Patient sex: M
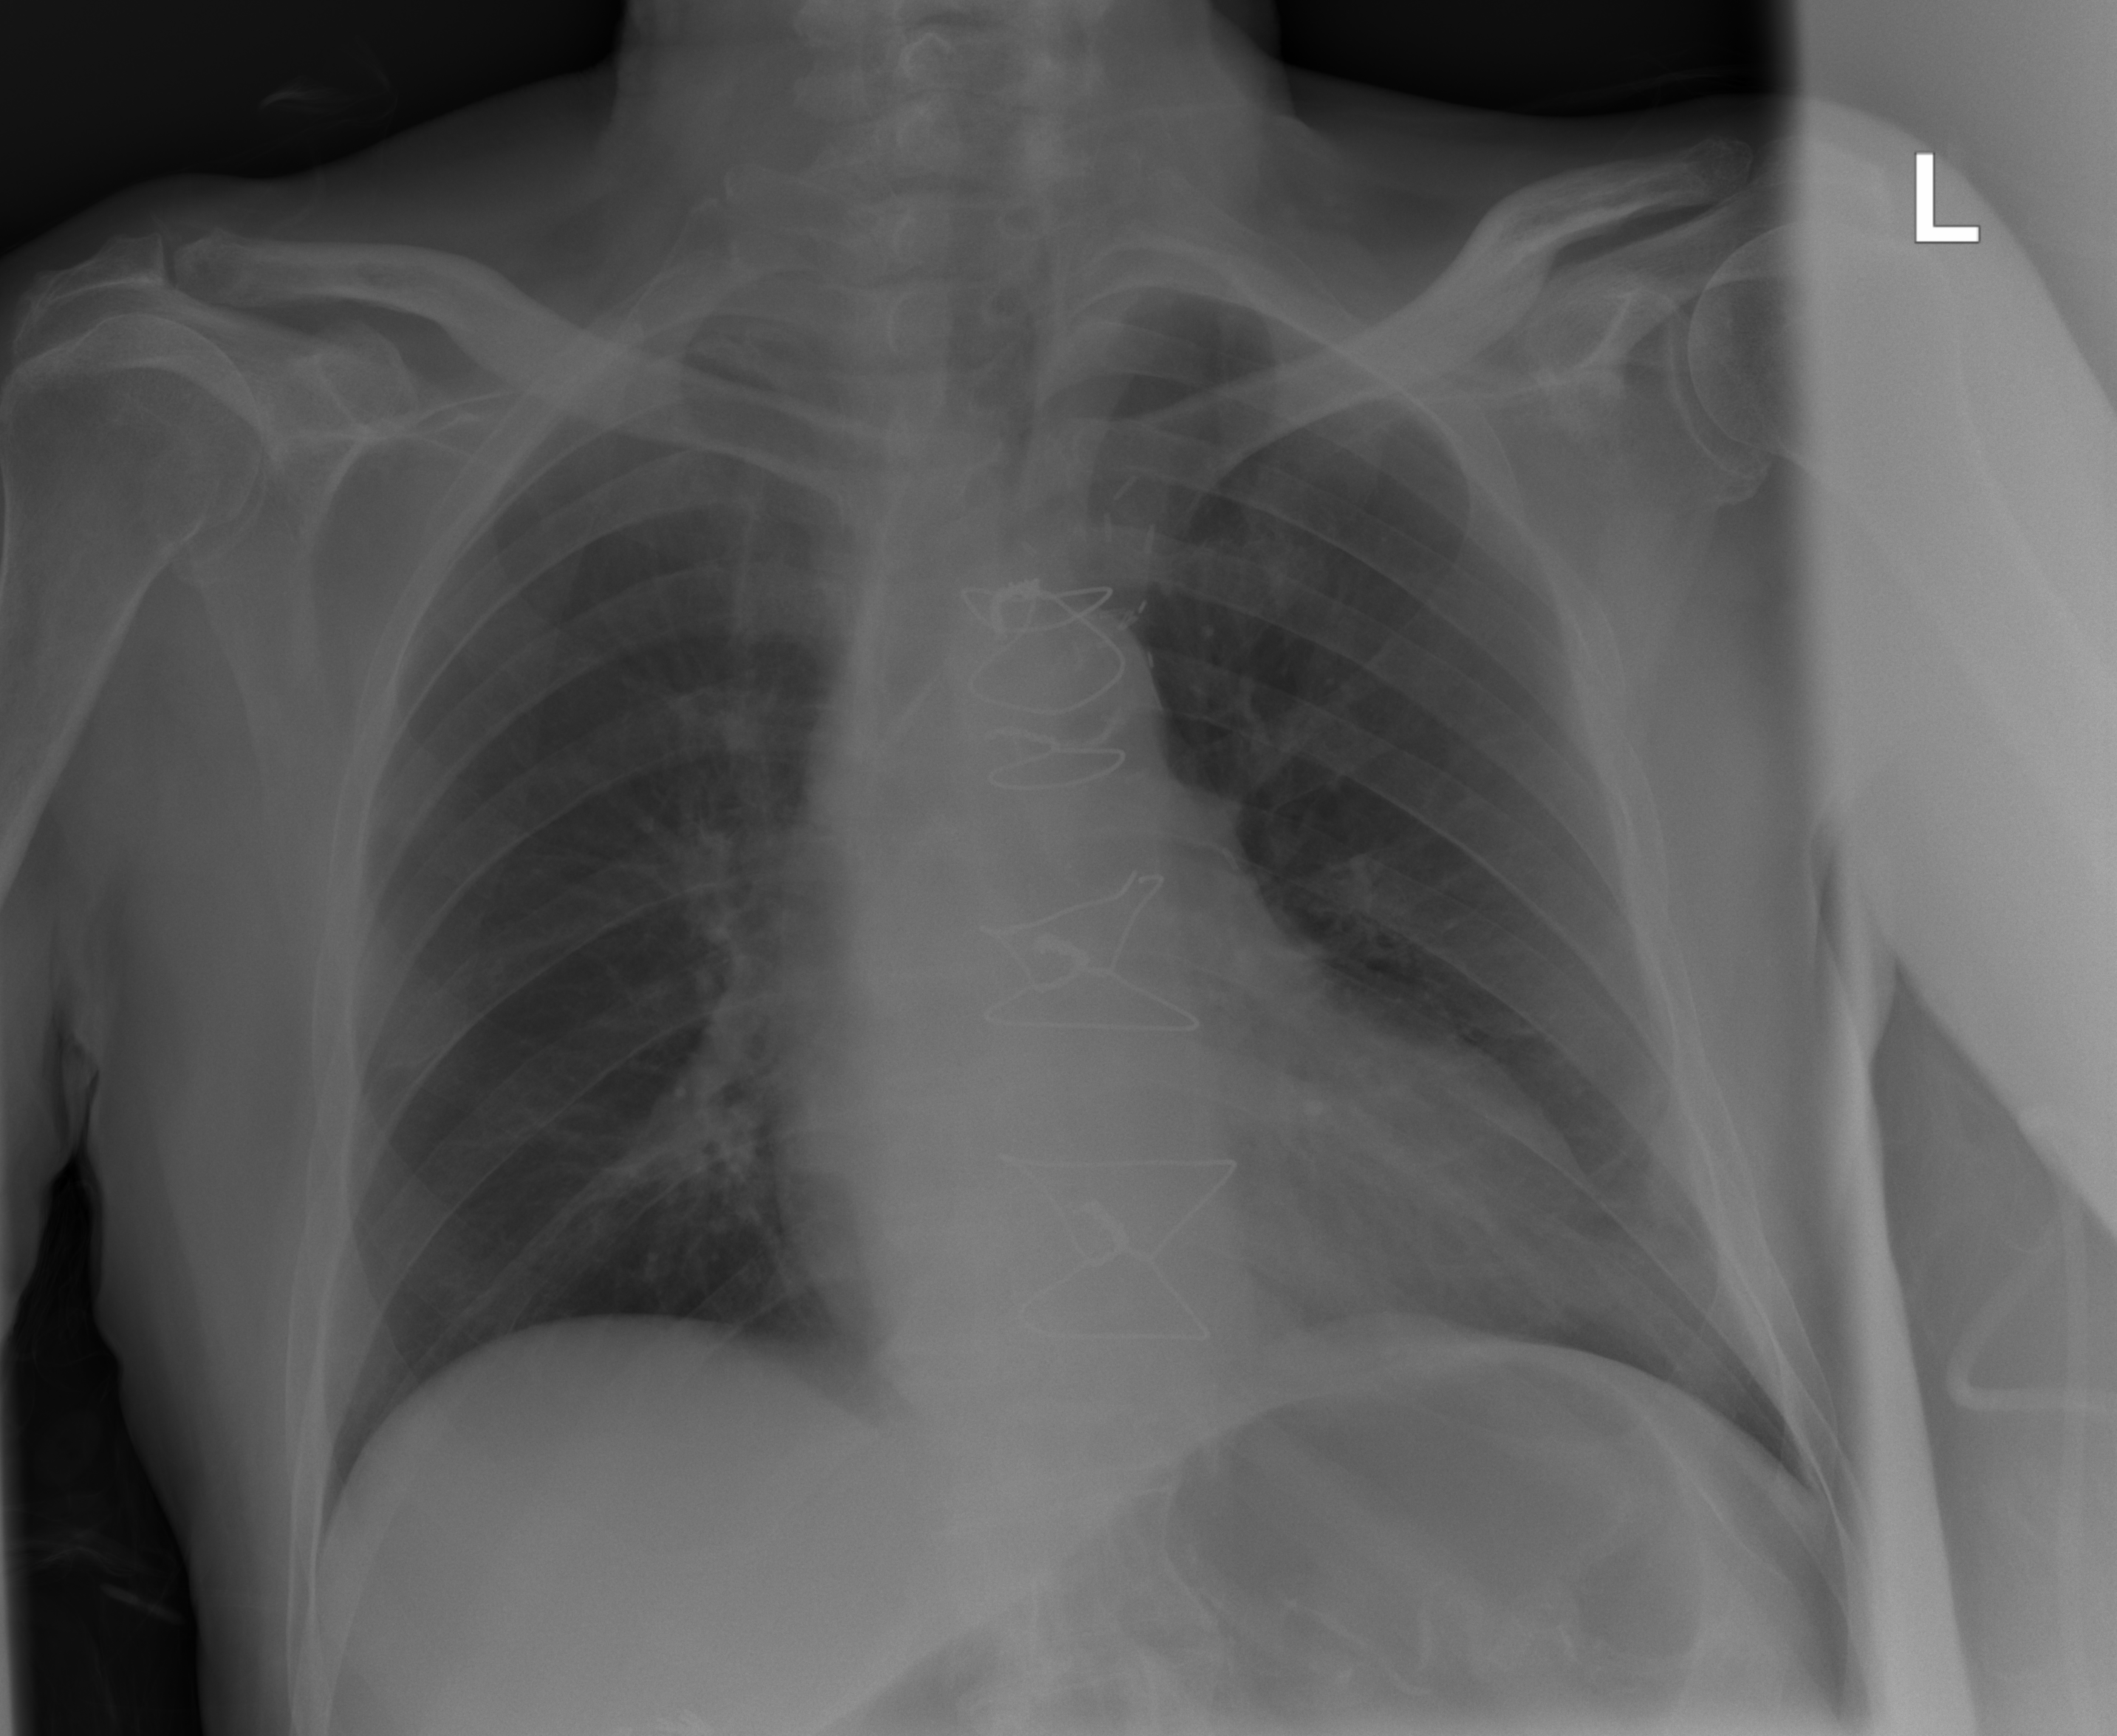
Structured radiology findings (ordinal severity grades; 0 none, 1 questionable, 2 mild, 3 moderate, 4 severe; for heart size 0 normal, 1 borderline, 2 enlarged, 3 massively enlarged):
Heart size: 1
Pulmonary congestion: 1
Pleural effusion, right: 0
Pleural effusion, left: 0
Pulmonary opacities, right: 0
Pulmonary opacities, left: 0
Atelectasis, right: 0
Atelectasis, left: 0